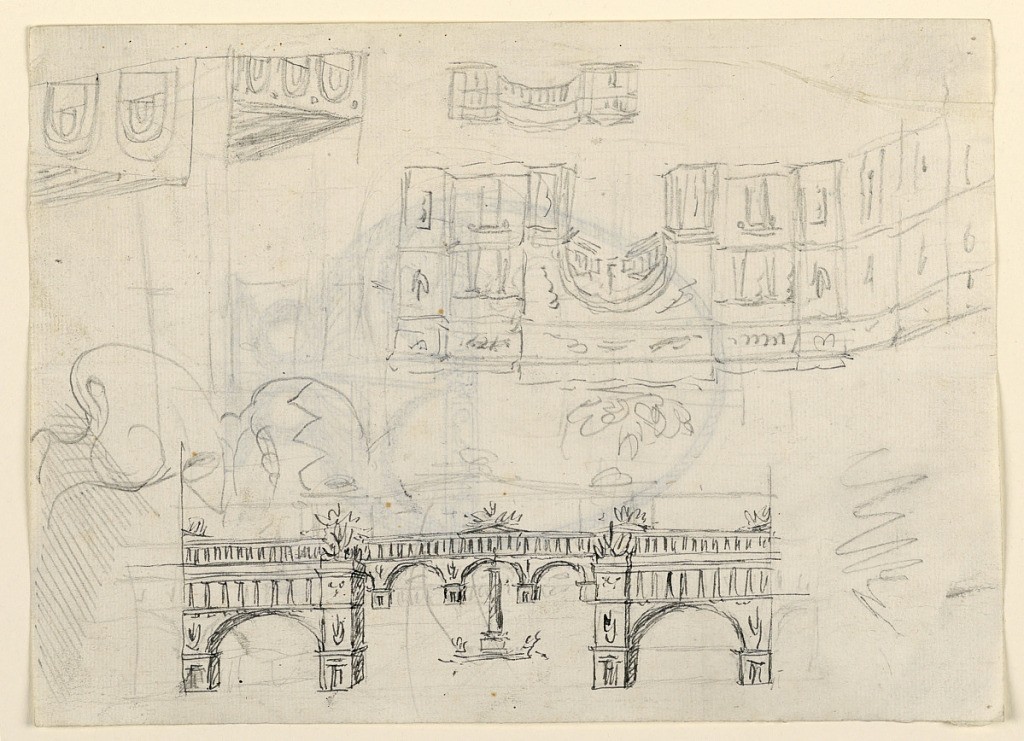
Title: Stage Design: a Town Square
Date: early 19th century
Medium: Graphite, pen and ink on paper
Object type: Drawing
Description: Sketches for a view of a town square with enclosing arcade. At center, an obelisk. One view in ink at bottom. Sketches in graphite in reverse at top.